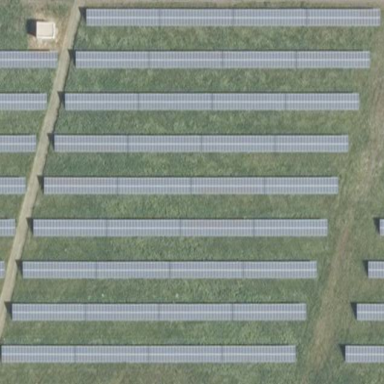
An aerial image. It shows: Solar power generator with photovoltaic panels.